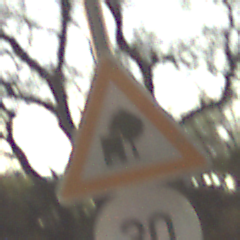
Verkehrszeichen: UnzureichendesLichtraumprofil
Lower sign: Geschwindigkeit30
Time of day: Night
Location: Outdoor (Nature)
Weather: Clear
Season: NotSpecified
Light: Natural